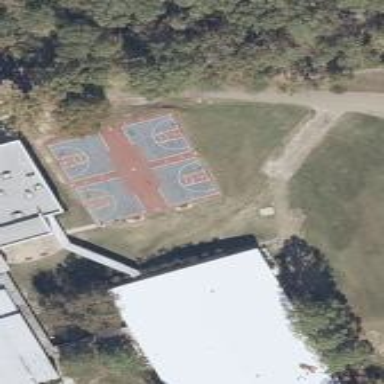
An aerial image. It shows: Basketball court in the leisure land pitch.